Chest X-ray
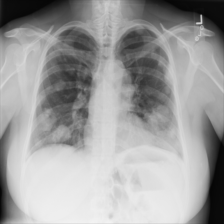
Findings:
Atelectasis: negative
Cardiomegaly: negative
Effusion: negative
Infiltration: negative
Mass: negative
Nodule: negative
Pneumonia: negative
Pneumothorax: negative
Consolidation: negative
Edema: negative
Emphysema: negative
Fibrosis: negative
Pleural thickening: negative
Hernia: negative